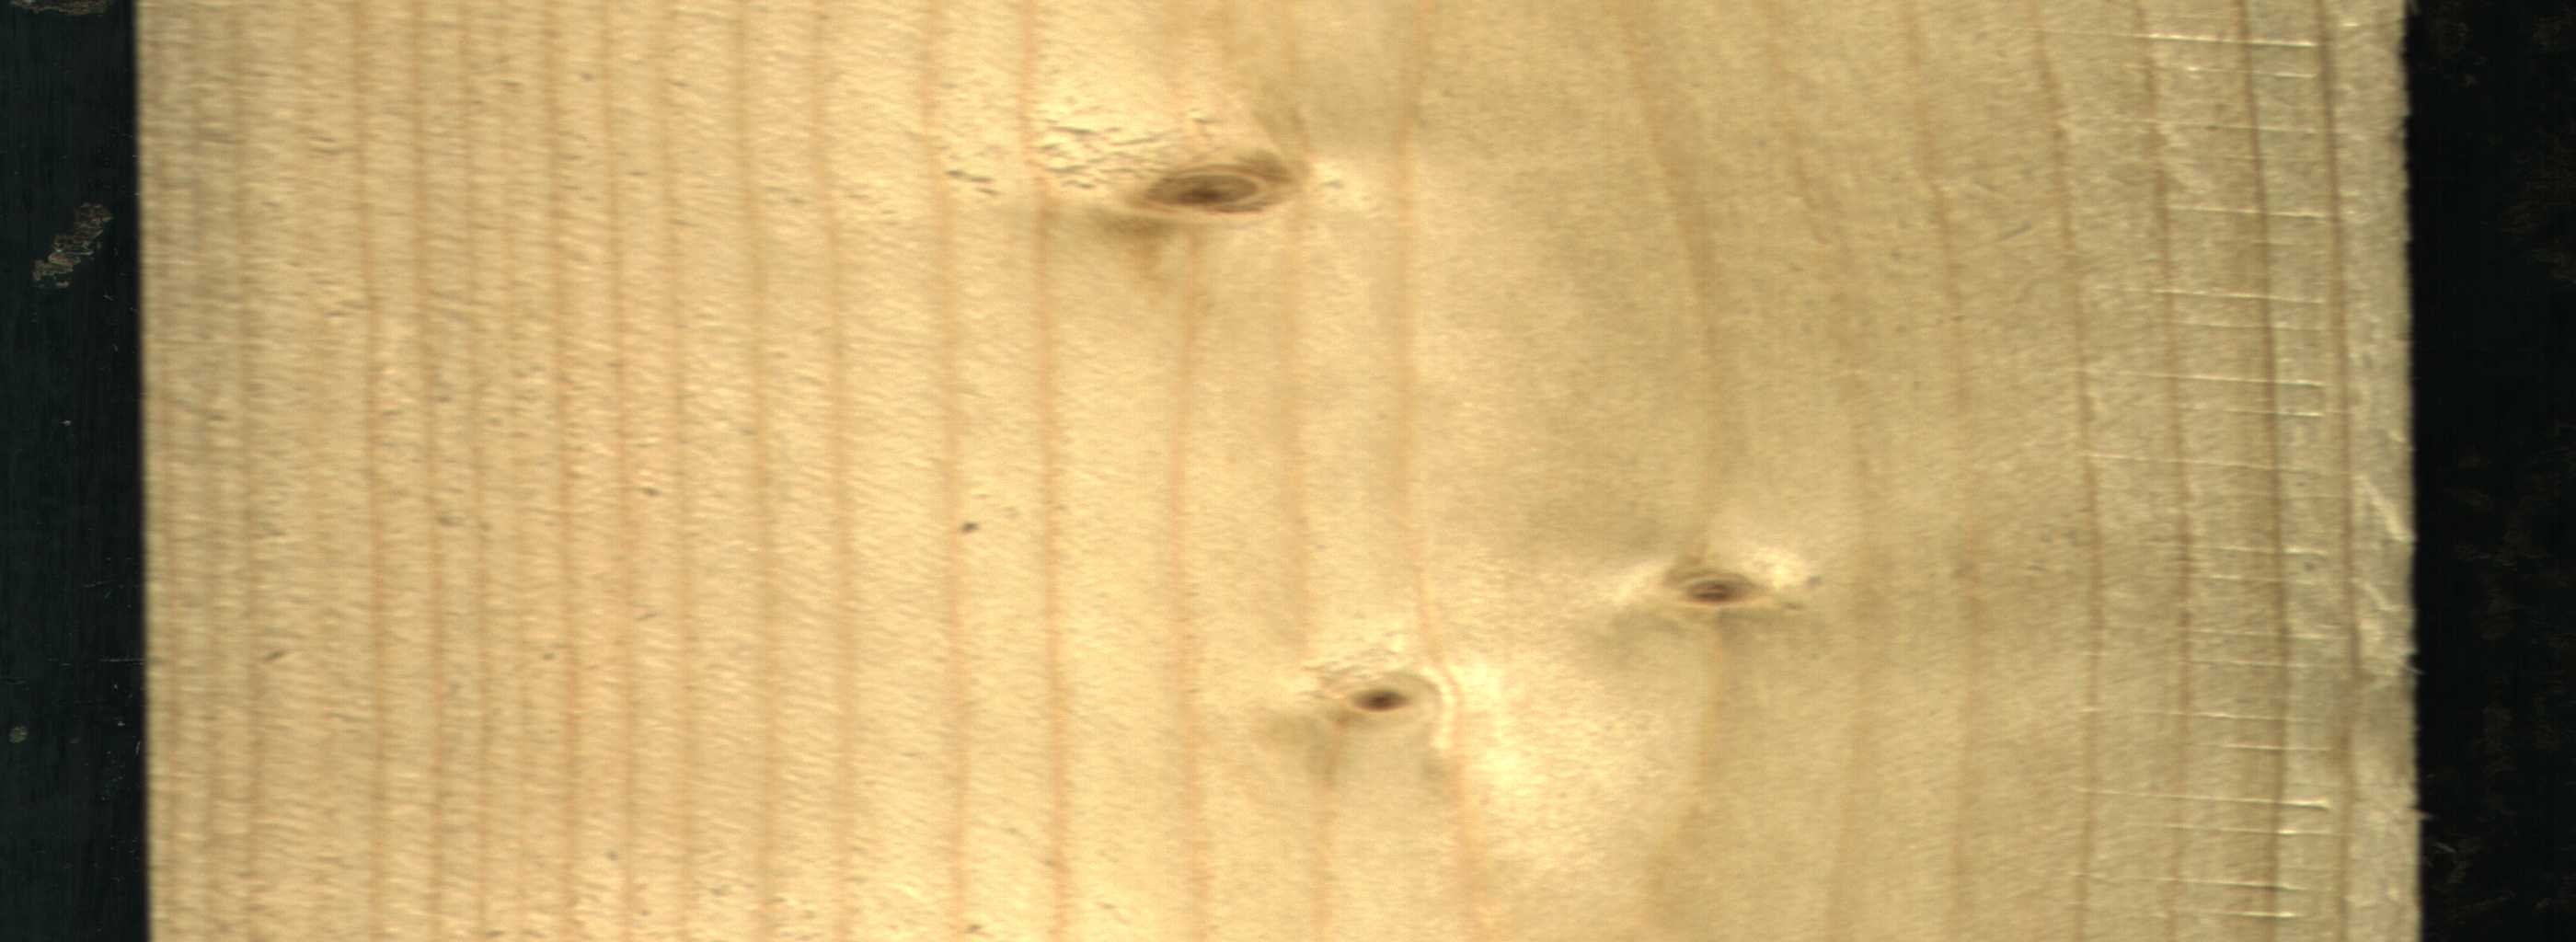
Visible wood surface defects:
Live_Knot
Live_Knot
Live_Knot